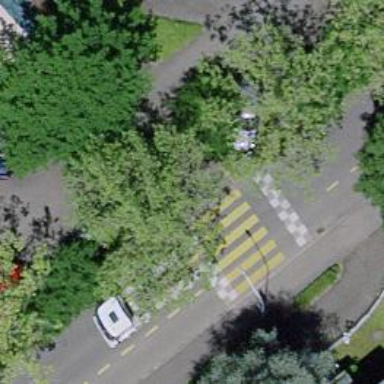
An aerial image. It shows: Uncontrolled crossing with traffic calming table on the road.